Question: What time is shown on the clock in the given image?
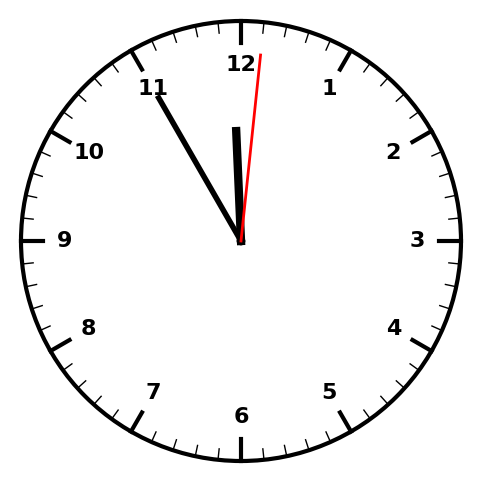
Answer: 11:55:01